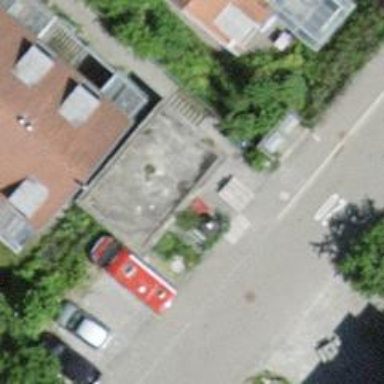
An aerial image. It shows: View of roof of building.